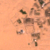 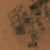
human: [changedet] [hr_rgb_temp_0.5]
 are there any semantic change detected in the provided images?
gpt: No change in this area.